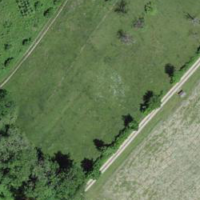
EUNIS habitat code: 24
Species observed at this site:
Primula veris